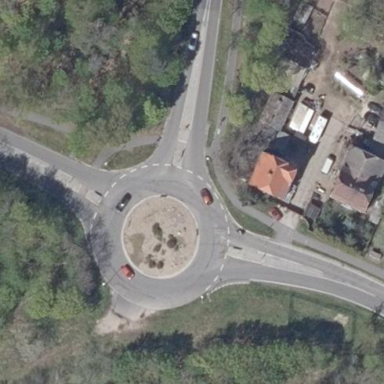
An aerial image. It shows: Secondary road with asphalt surface leading to roundabout. There are separate sidewalks and cycleways along the road.